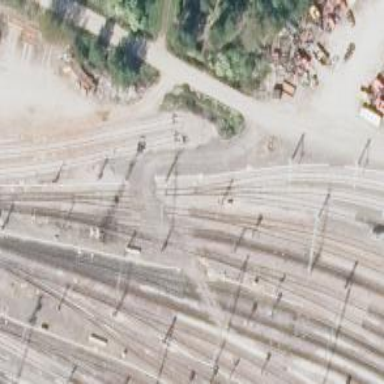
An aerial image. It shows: Level crossing with saltire marking.